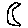
Label: moon